Interaction volume radius: 5 \u00c5
Interaction volume height: 10 \u00c5
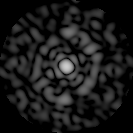
Disorder parameter: 0.7913